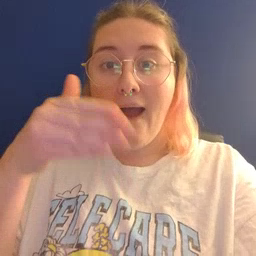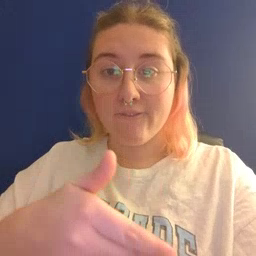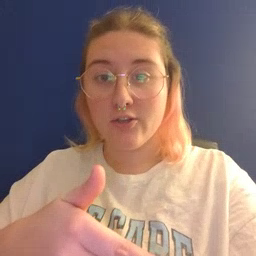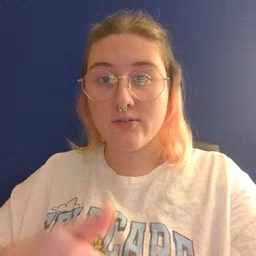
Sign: after